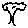
Label: tree